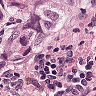
Metastatic tissue present: yes